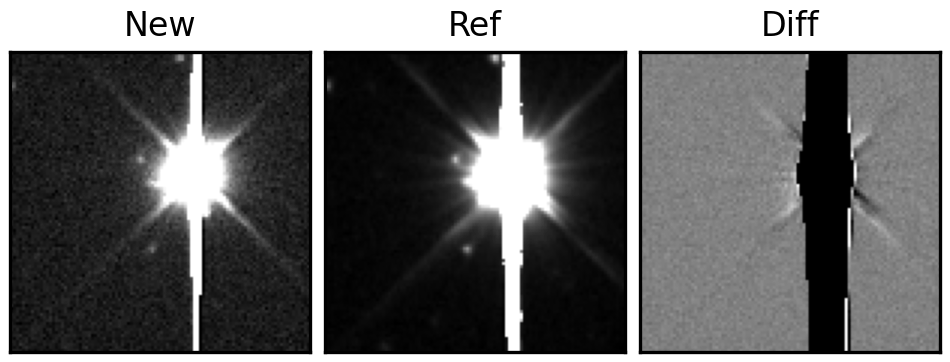
Label: bogus